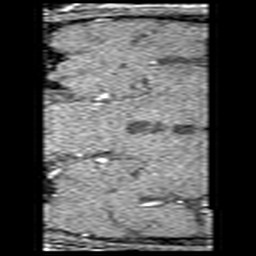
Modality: angio
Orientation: coronal
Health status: ill
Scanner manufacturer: siemens
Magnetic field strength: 3 T
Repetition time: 0.02 s
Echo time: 0.0042 s